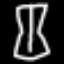
Label: hourglass